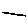
Label: line